Question: From Linux i am trying to make a small executable file for Windows 7/8 and Mac.
with <URL>.
How can i press F1 or F2 keyboard button using PureBasic?
I tried following but getting a linker error.

'''
If OpenWindow(0, #PB_Ignore, #PB_Ignore, 200, 200, "Shortcut test", #PB_Window_SystemMenu | #PB_Window_ScreenCentered)
AddKeyboardShortcut(0, #PB_Shortcut_Apps,101); (=) - somewhere near the Space key
AddKeyboardShortcut(0, #PB_Shortcut_Clear,102)
AddKeyboardShortcut(0, #PB_Shortcut_Command,103)
AddKeyboardShortcut(0, #PB_Shortcut_Execute,104)
AddKeyboardShortcut(0, #PB_Shortcut_Help,105)
AddKeyboardShortcut(0, #PB_Shortcut_Menu,106)
;AddKeyboardShortcut(0, #PB_Shortcut_Next,107)
AddKeyboardShortcut(0, #PB_Shortcut_Pause,108); Pause - should be beside F12 or so
AddKeyboardShortcut(0, #PB_Shortcut_Print,109)
;AddKeyboardShortcut(0, #PB_Shortcut_Prior,110)
AddKeyboardShortcut(0, #PB_Shortcut_Scroll,111); ScrollLock
AddKeyboardShortcut(0, #PB_Shortcut_Select,112)
AddKeyboardShortcut(0, #PB_Shortcut_Separator,113)
AddKeyboardShortcut(0, #PB_Shortcut_Snapshot,114)
Repeat
Select WaitWindowEvent()
Case #PB_Event_Menu
z=EventMenu()
If z>99 And z<115
Debug "Found key for the event #"+Str(z)
EndIf
Case #PB_Event_CloseWindow
Break
EndSelect
ForEver
EndIf
'''
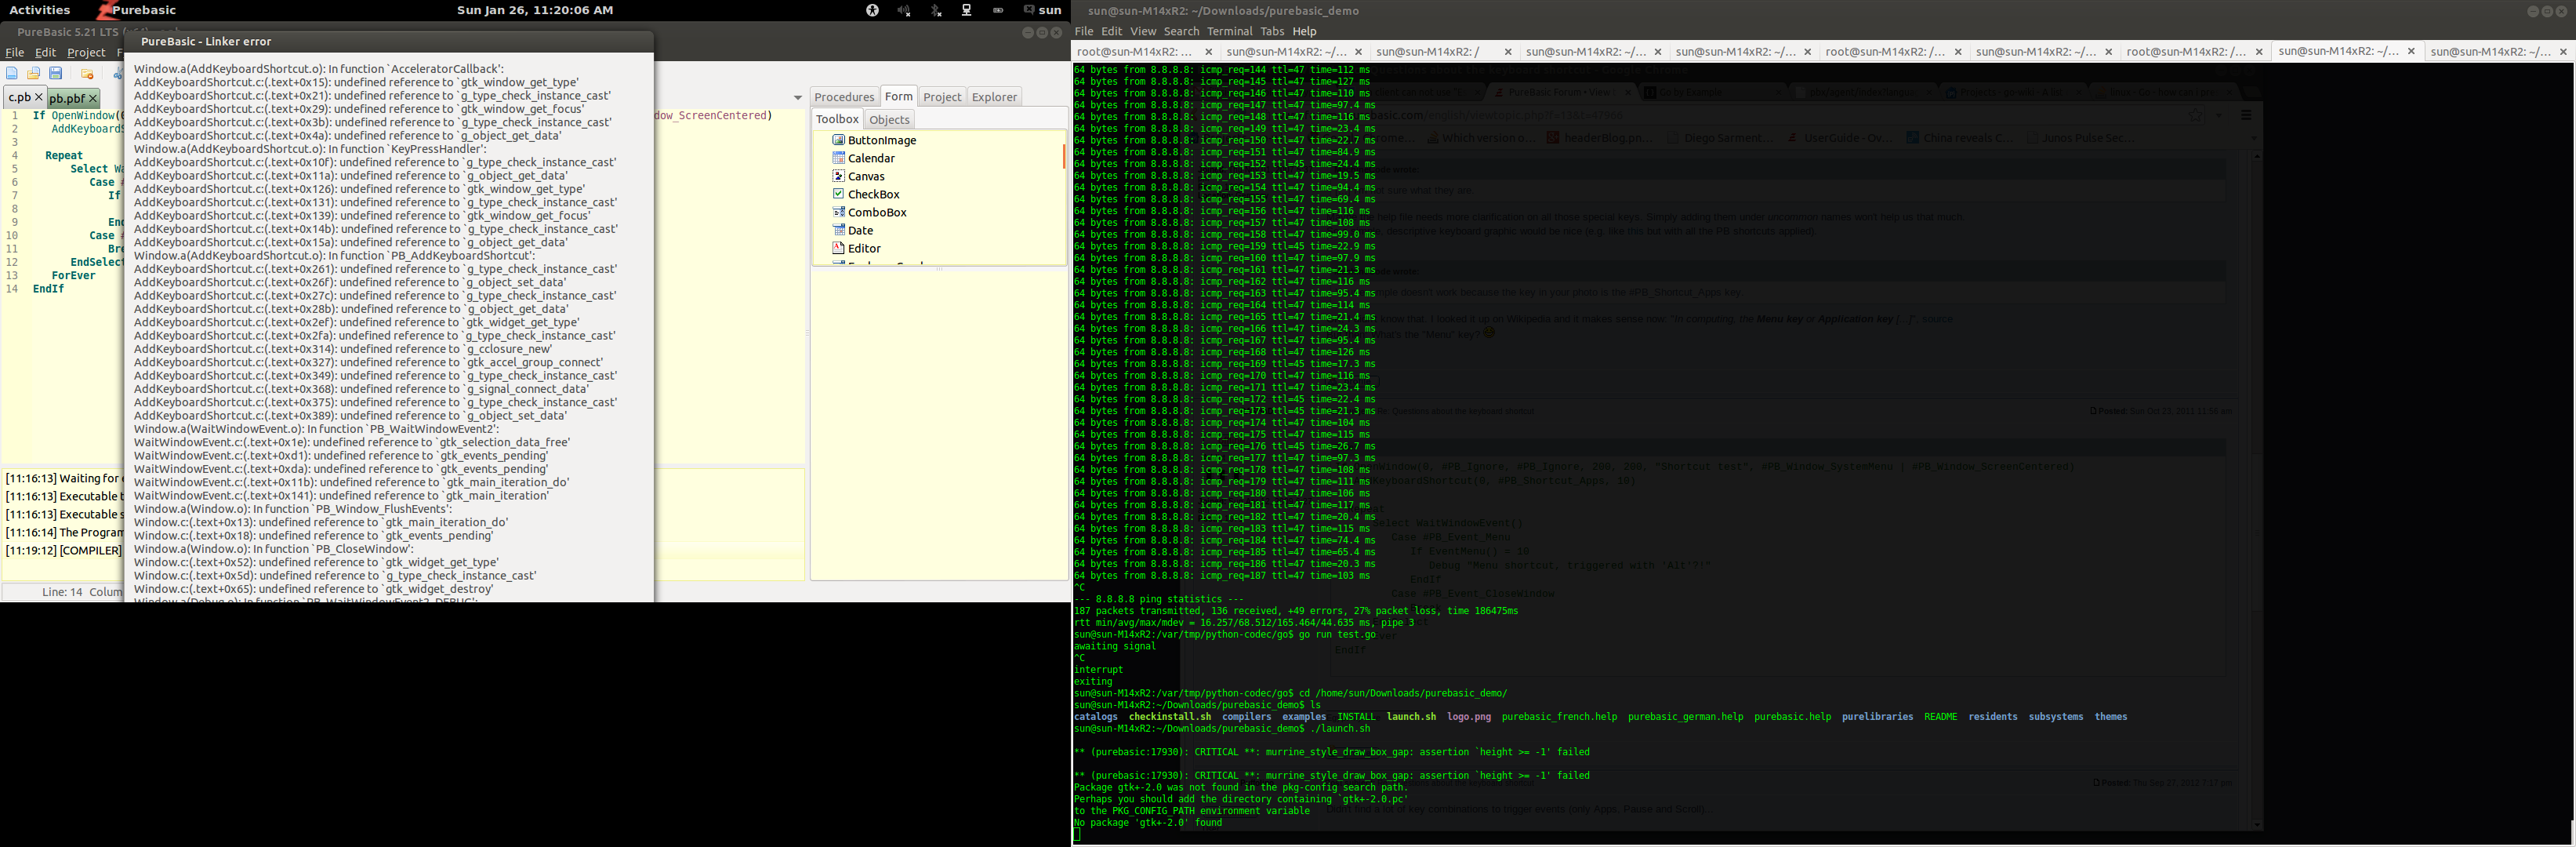
Answer: Under Windows you can post following messages:
'''
PostMessage(hWnd, WM_KEYDOWN, VK_F1, 0);
PostMessage(hWnd, WM_KEYUP, VK_F1, 0);
'''
So you should find in your language, a way to PostMessage to your window. There are other Win API functions like: keybd_event, SendInput look here for more info:
<URL>
I know nothing about PureBasic but after quick googling I was able to find forum where something similar is being done:
<URL>